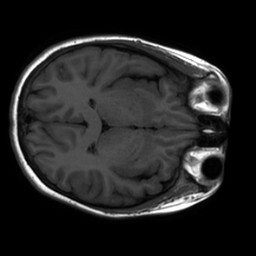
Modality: inplaneT1
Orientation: axial
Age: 19
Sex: female
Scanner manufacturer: ge
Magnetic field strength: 3 T
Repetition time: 2.297 s
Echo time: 0.02273 s